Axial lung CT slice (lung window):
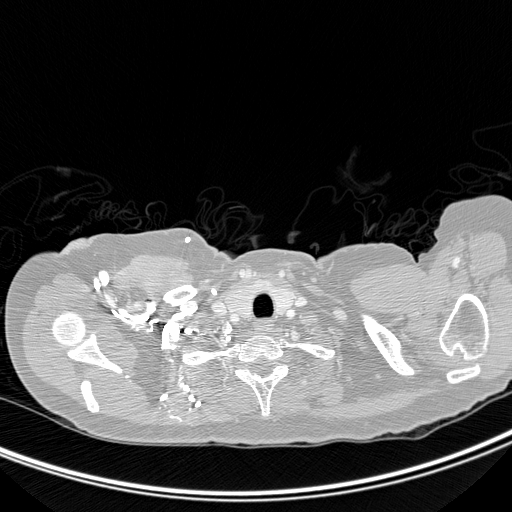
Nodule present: no